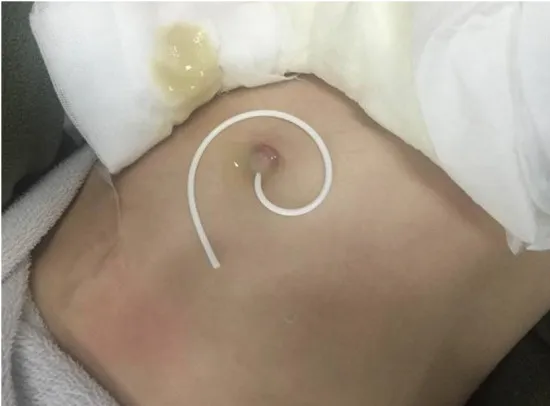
The distal catheter extruded from the umbilicus after VPS.
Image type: medical_photograph (skin_photograph)